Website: walmart
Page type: store-pickup
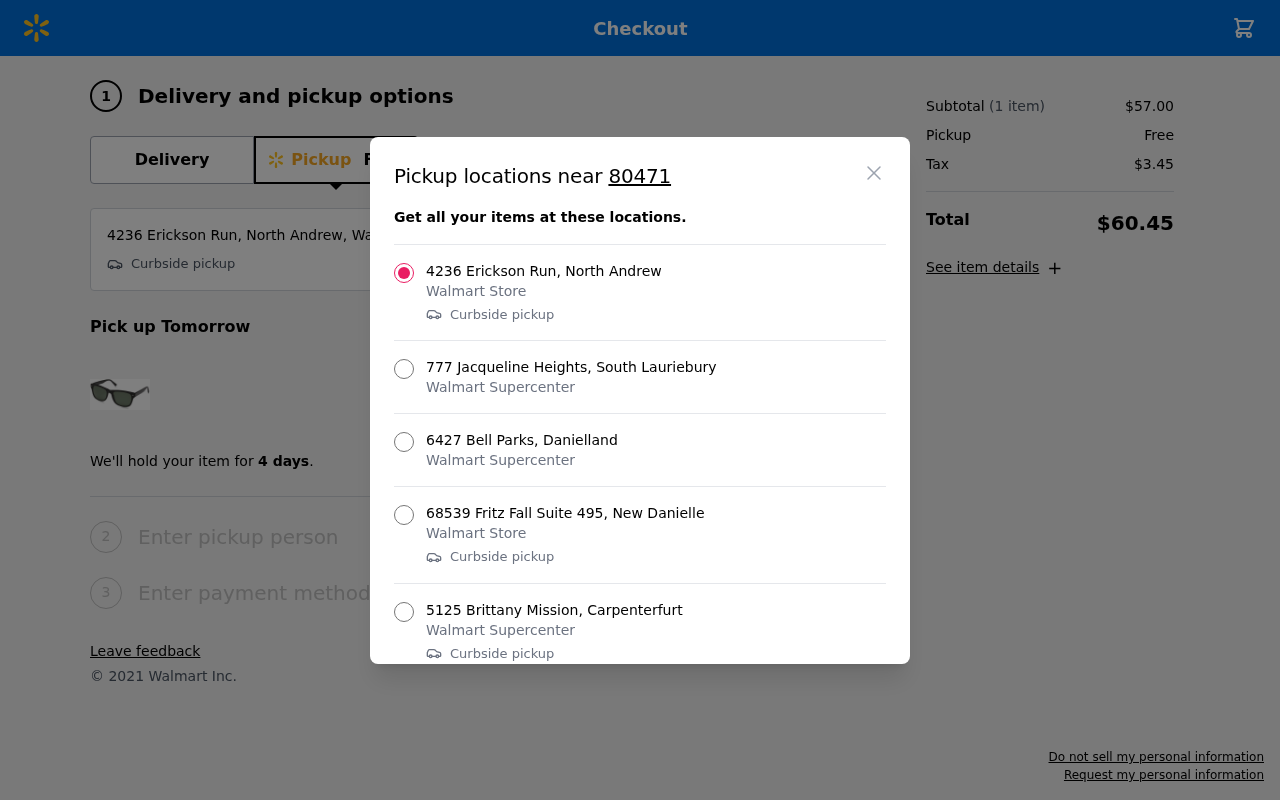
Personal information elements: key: PII_LOCATION1_CITY
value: North Andrew
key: PII_LOCATION1_STREET
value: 4236 Erickson Run
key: PII_LOCATION2_CITY
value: South Lauriebury
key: PII_LOCATION2_STREET
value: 777 Jacqueline Heights
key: PII_LOCATION3_CITY
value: Danielland
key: PII_LOCATION3_STREET
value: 6427 Bell Parks
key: PII_LOCATION4_CITY
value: New Danielle
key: PII_LOCATION4_STREET
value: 68539 Fritz Fall Suite 495
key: PII_LOCATION5_CITY
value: Carpenterfurt
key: PII_LOCATION5_STREET
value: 5125 Brittany Mission
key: PII_POSTCODE
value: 80471
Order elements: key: ORDER_NUM_ITEMS
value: (1 item)
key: ORDER_SUBTOTAL
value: $57.00
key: ORDER_SHIPPING_COST
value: Free
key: ORDER_TAX
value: $3.45
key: ORDER_TOTAL
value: $60.45